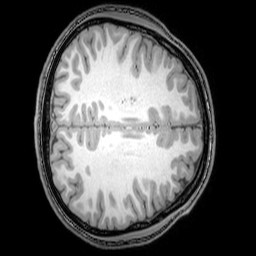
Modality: T1w
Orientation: axial
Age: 20
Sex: male
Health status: healthy
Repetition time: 0.081 s
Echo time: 0.037 s